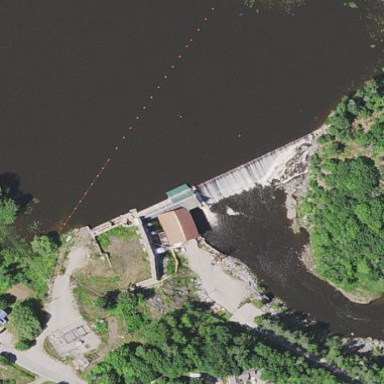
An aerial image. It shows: Dam along waterway.